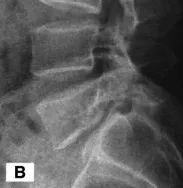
Typical images of Case 2. Lateral plain radiograph revealed Meyerding grade 1 spondylolisthesis (B).
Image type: radiology (x_ray)